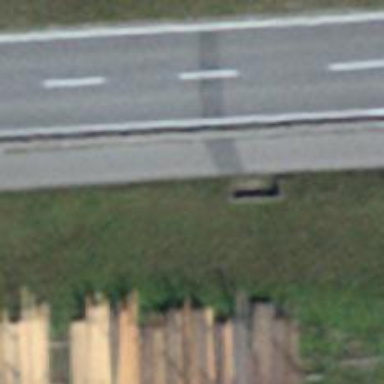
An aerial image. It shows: Asphalt cycleway.